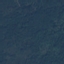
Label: Forest